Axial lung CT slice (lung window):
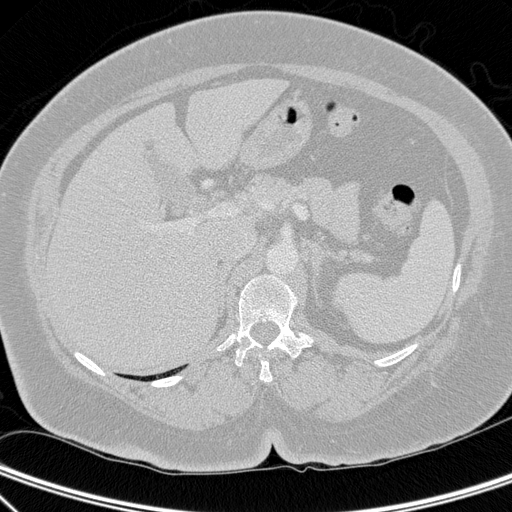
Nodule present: no